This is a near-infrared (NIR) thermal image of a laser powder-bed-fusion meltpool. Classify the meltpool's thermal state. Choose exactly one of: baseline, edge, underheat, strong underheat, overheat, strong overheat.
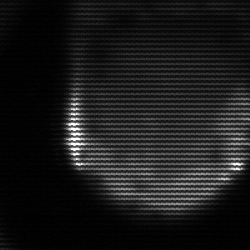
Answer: edge